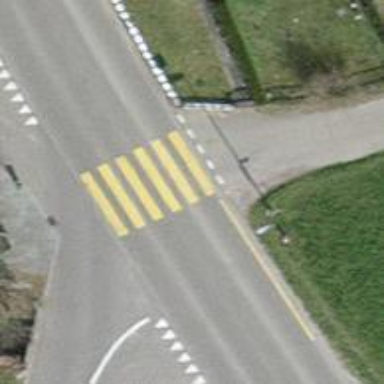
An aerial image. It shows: Uncontrolled zebra crossing on the road.